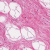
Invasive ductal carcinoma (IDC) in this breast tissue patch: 0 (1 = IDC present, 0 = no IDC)